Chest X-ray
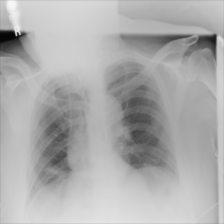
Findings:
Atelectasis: positive
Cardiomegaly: negative
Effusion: negative
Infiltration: negative
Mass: negative
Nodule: negative
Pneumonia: negative
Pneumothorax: negative
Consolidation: negative
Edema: negative
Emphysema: negative
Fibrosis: negative
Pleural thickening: negative
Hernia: negative